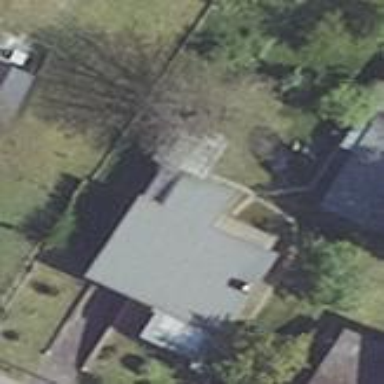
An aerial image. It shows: Simple house.